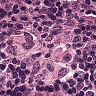
Metastatic tissue present: yes